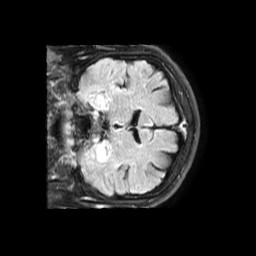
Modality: FLAIR
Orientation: coronal
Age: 44
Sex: male
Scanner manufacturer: philips
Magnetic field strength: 1.5 T
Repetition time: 6 s
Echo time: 0.09642 s